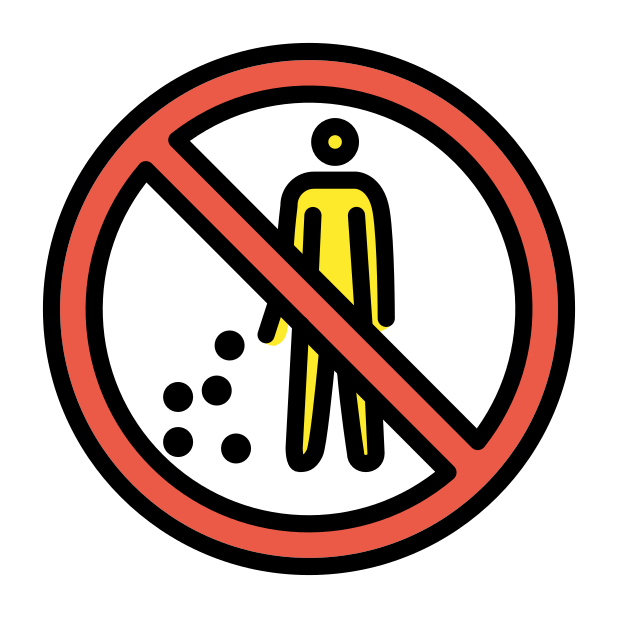
no littering